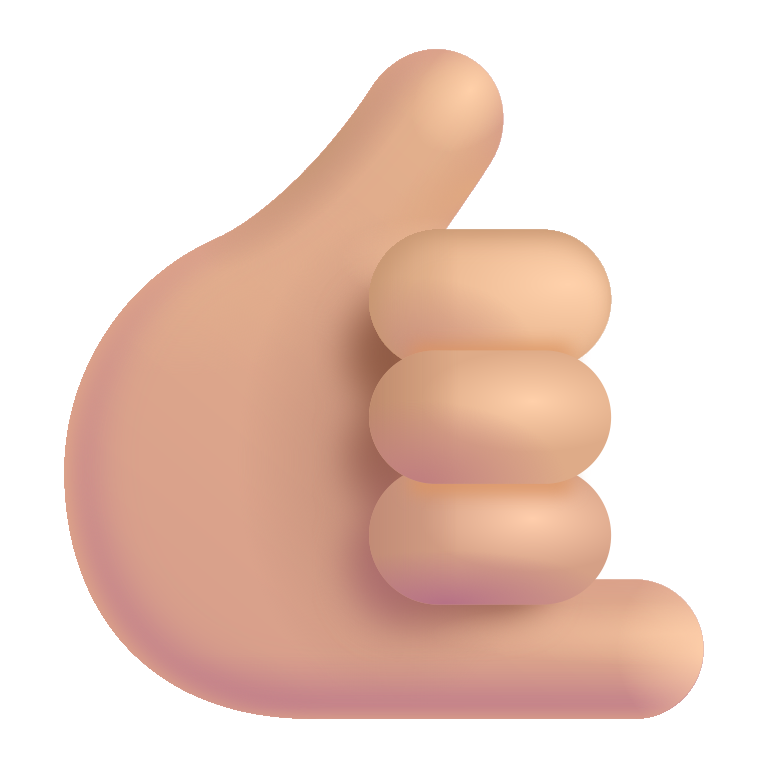
call me hand color  light